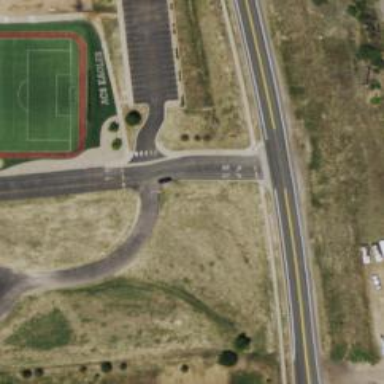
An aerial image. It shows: Asphalt driveway used as service road.